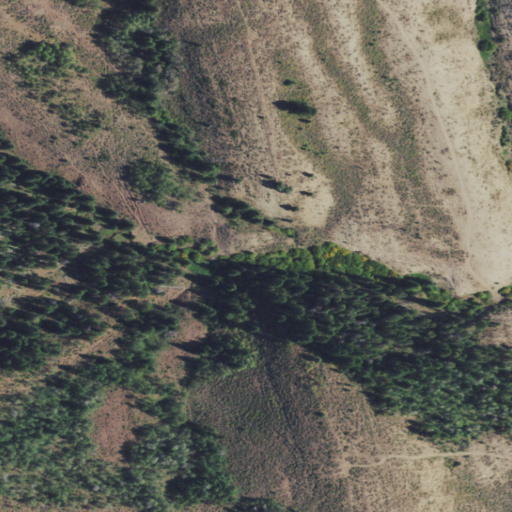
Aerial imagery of valley in Idaho named Water Canyon containing shrub and evergreen forest